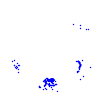
Particle: electron